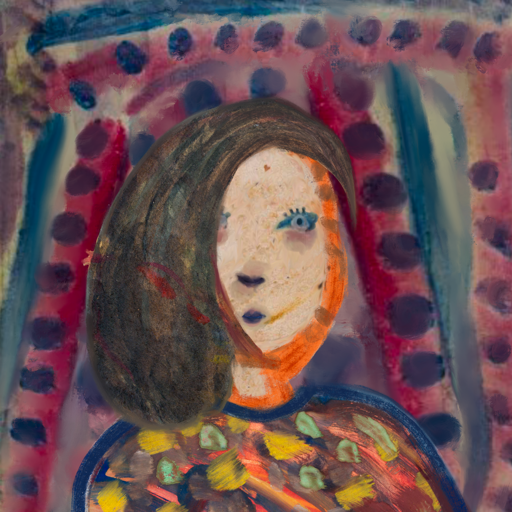
Background: HillGirl, Head And Neck Front: Rupkatha, Face Front: Hill_Girl, Bust: Mother_And_Son_Mother, Hair Front: Gypsy_Mother, Head Accessory: Blank, Second Necklace: Blank, Necklace: Blank, Baby: Blank